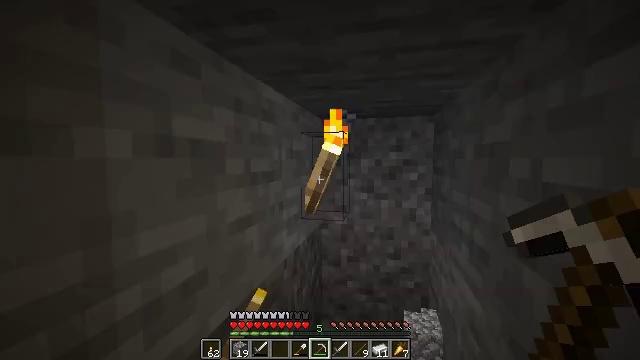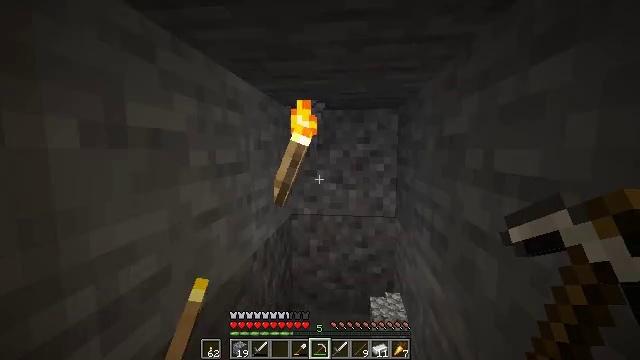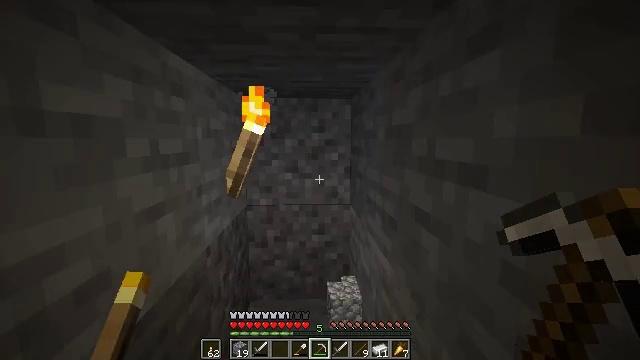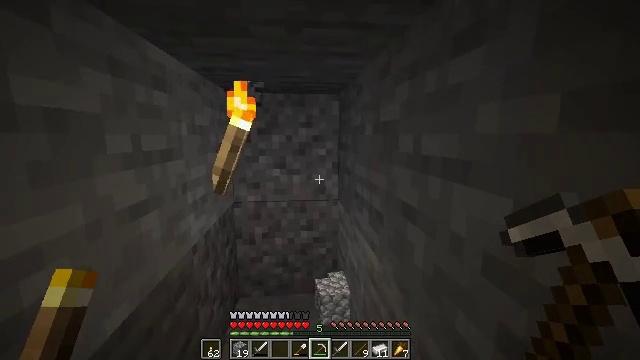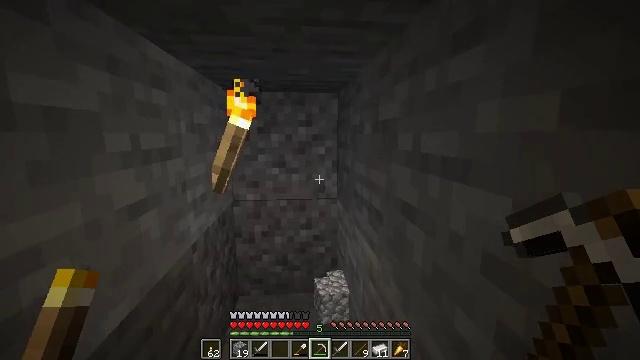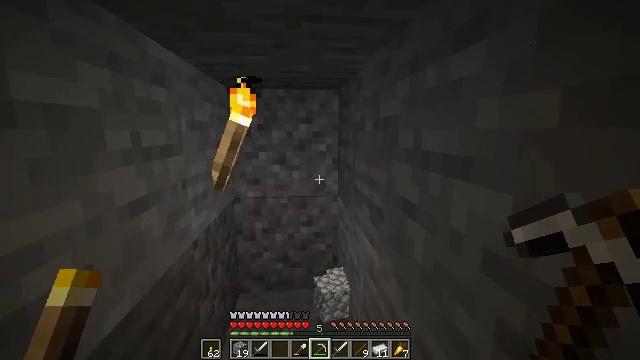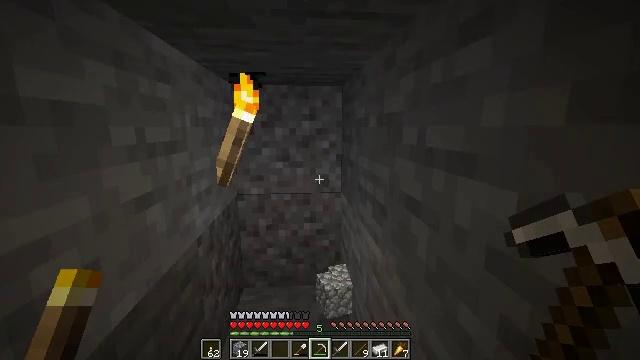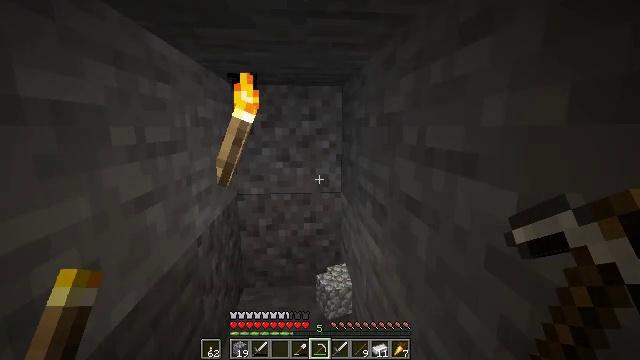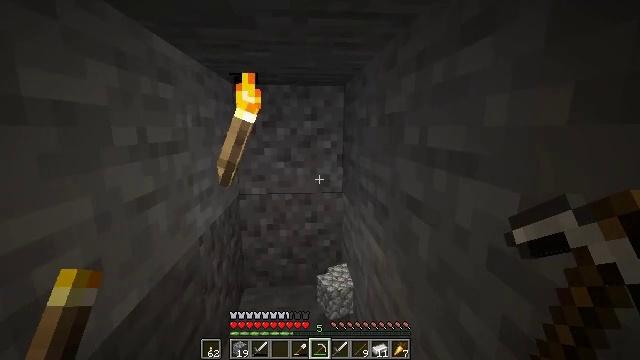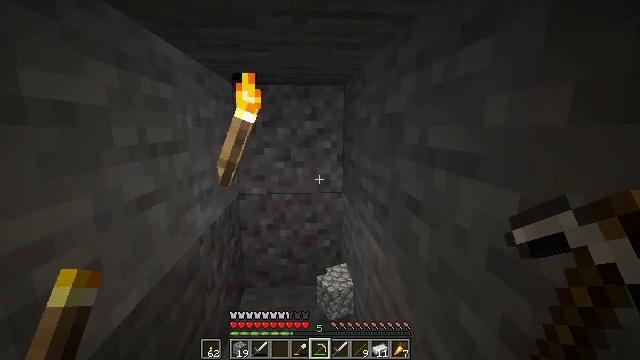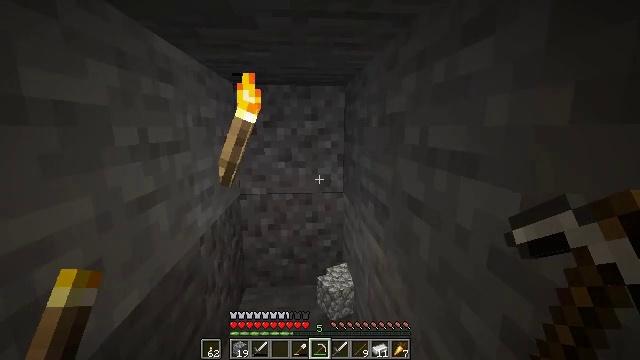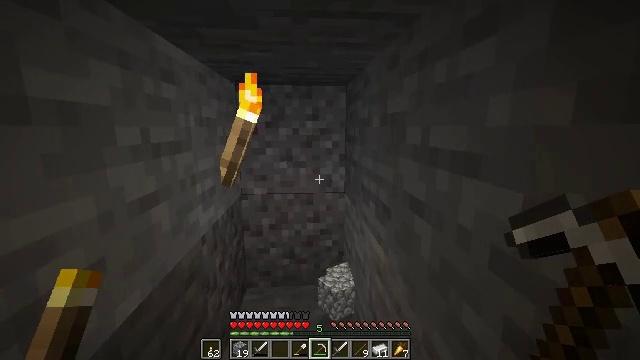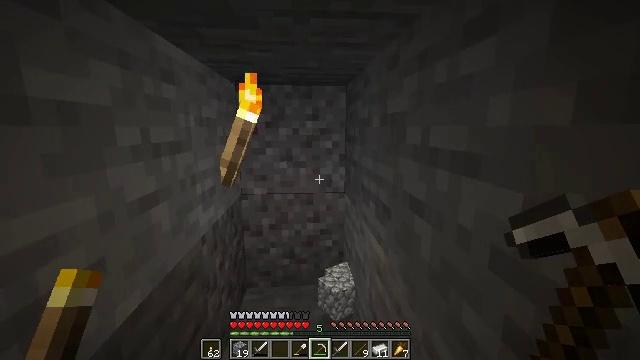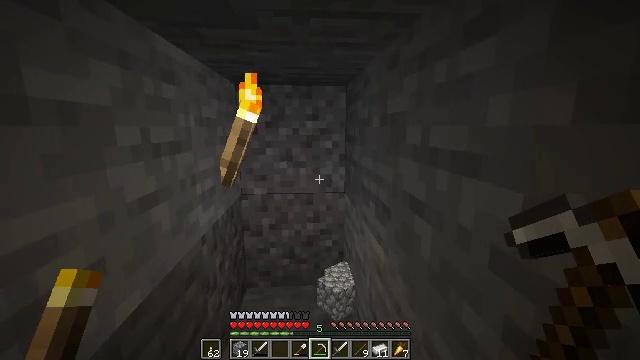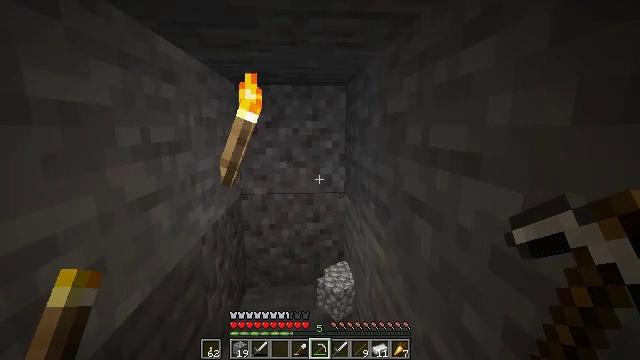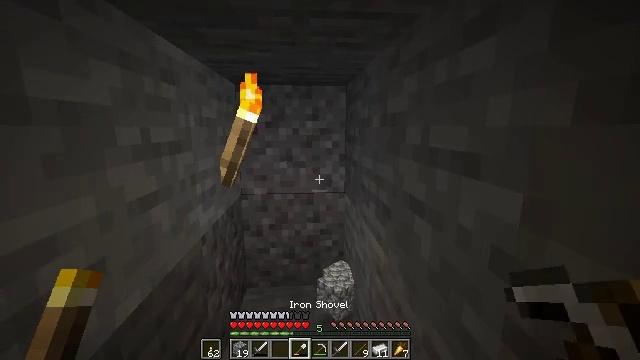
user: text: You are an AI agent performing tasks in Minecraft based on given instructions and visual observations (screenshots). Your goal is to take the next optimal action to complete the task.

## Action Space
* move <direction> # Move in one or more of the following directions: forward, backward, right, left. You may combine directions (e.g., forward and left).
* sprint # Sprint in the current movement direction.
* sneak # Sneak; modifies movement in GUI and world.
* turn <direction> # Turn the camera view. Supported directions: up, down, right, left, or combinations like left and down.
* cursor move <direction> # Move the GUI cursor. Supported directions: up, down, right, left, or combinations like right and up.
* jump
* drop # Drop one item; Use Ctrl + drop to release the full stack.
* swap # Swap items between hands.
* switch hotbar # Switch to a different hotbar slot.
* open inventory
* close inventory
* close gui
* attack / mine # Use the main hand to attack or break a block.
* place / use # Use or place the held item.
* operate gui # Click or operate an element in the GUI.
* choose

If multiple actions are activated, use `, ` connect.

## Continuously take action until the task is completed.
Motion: motion action
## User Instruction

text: Dig through gravel to clear a path.
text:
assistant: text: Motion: turn right and down
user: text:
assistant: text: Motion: turn right and down
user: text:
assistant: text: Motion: turn right
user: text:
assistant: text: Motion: no_op
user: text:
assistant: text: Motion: no_op
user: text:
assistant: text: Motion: no_op
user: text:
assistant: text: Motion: no_op
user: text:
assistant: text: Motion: no_op
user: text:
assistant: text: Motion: no_op
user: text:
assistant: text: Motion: no_op
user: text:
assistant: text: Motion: no_op
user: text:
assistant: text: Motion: no_op
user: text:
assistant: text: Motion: no_op
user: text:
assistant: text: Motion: no_op
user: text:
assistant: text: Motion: no_op
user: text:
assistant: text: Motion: no_op
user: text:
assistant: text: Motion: no_op
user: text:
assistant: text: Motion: no_op
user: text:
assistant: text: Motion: turn up
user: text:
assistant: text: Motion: turn up
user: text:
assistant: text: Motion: no_op
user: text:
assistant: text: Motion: attack / mine
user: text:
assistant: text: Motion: attack / mine
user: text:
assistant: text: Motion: attack / mine
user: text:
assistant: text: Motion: attack / mine
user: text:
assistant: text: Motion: attack / mine
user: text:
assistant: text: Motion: attack / mine
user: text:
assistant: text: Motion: attack / mine
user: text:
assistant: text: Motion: attack / mine
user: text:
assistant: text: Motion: attack / mine